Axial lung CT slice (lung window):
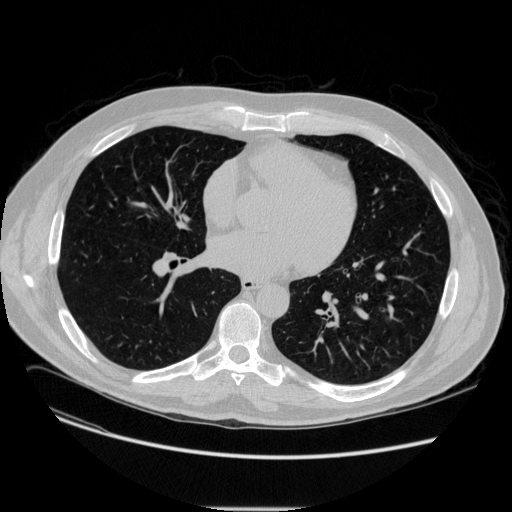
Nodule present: no